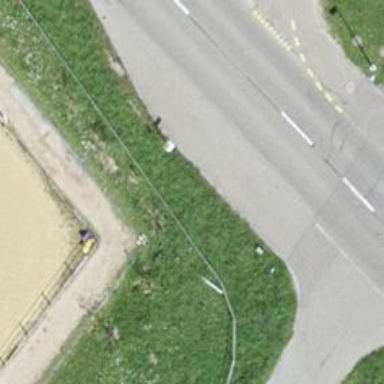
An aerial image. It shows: Bus stop with platform for public transport.